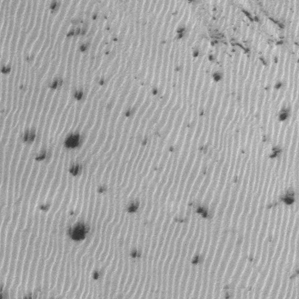
Label: frost